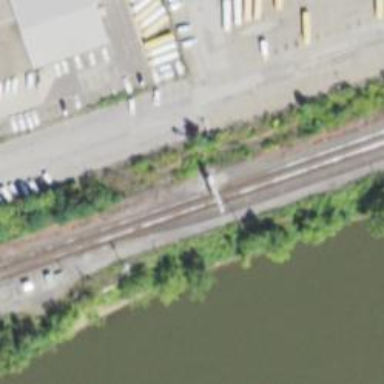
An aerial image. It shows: Abandoned railway.